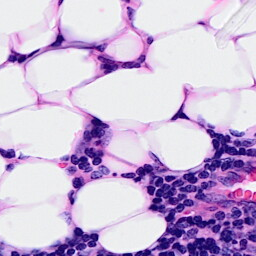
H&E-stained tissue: Breast